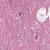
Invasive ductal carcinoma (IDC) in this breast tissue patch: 0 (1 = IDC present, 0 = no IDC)